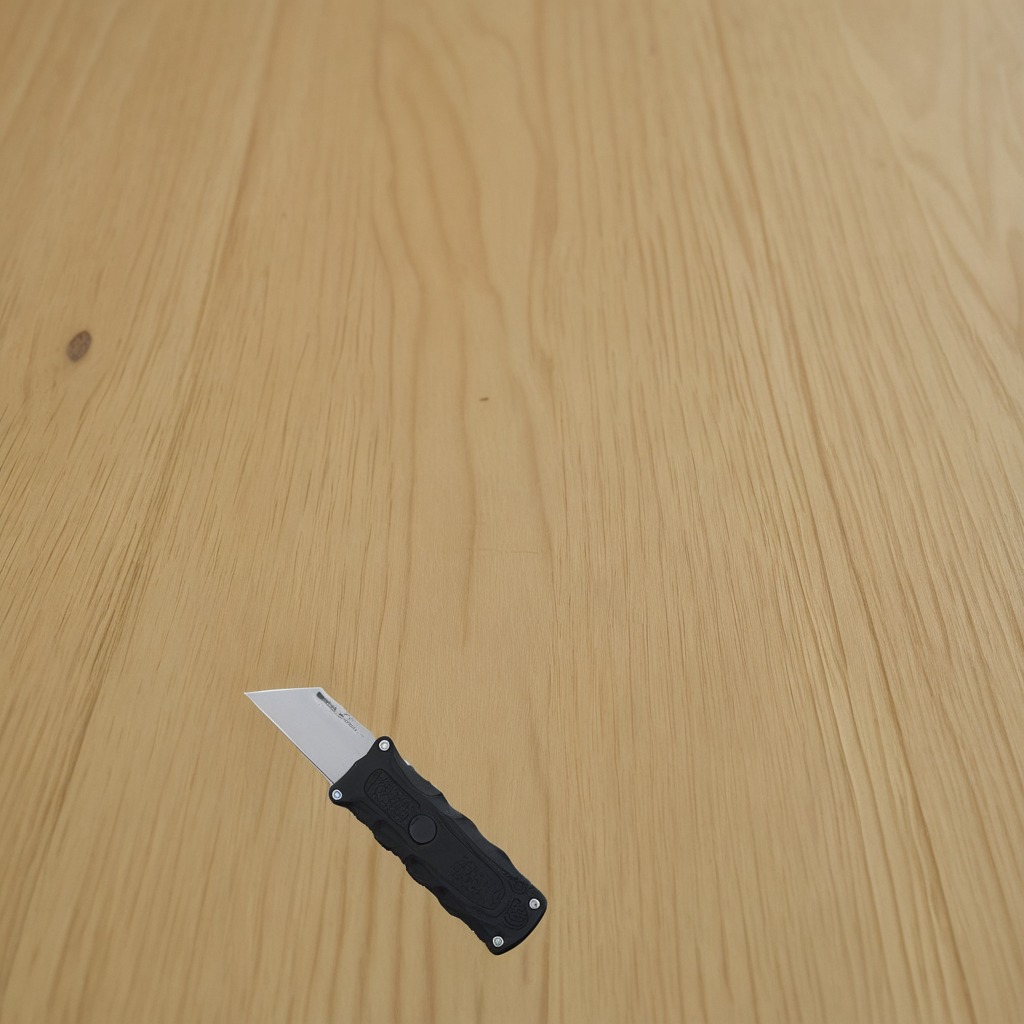
A utility knife lies on the plywood surface.